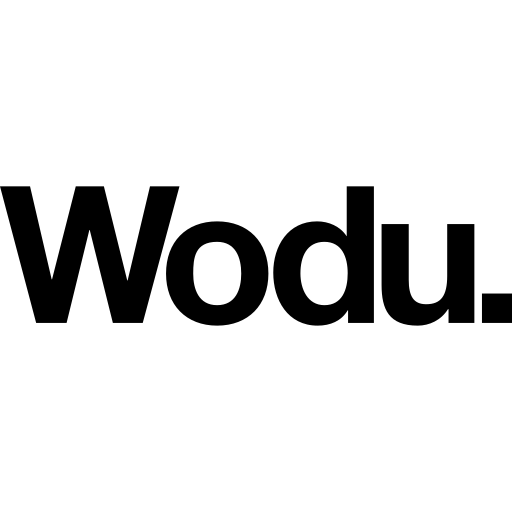
Tags: icon, FontAwesome, fa-icon, brand, wodu